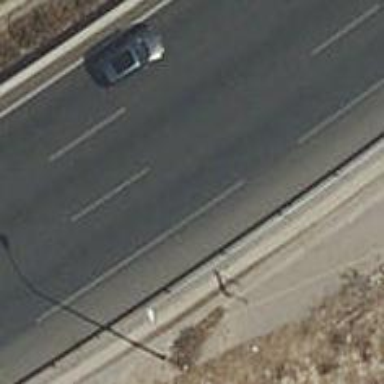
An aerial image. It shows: Asphalt motorway.